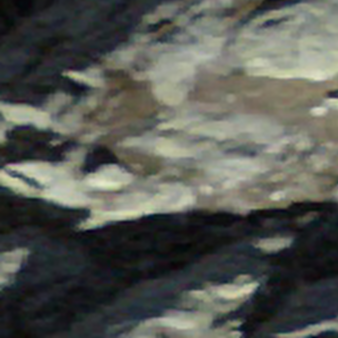
Label: other